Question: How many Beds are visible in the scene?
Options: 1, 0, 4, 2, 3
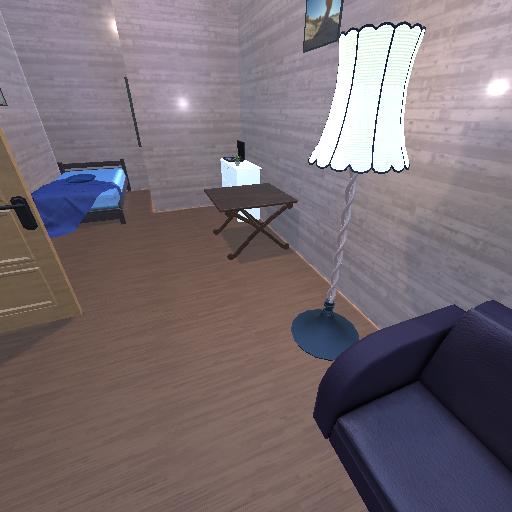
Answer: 1